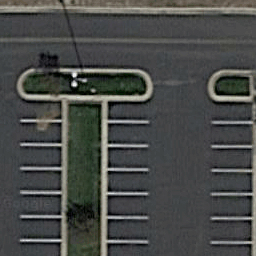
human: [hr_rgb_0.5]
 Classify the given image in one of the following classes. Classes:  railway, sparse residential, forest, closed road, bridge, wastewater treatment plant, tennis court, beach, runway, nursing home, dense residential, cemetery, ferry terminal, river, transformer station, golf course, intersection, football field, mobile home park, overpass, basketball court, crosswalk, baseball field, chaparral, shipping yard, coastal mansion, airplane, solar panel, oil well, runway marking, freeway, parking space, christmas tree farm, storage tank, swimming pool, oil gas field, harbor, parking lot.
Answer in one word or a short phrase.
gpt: parking space